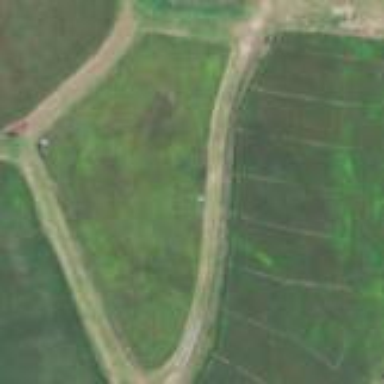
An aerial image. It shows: Farmland with cranberries as the main crop.